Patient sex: F
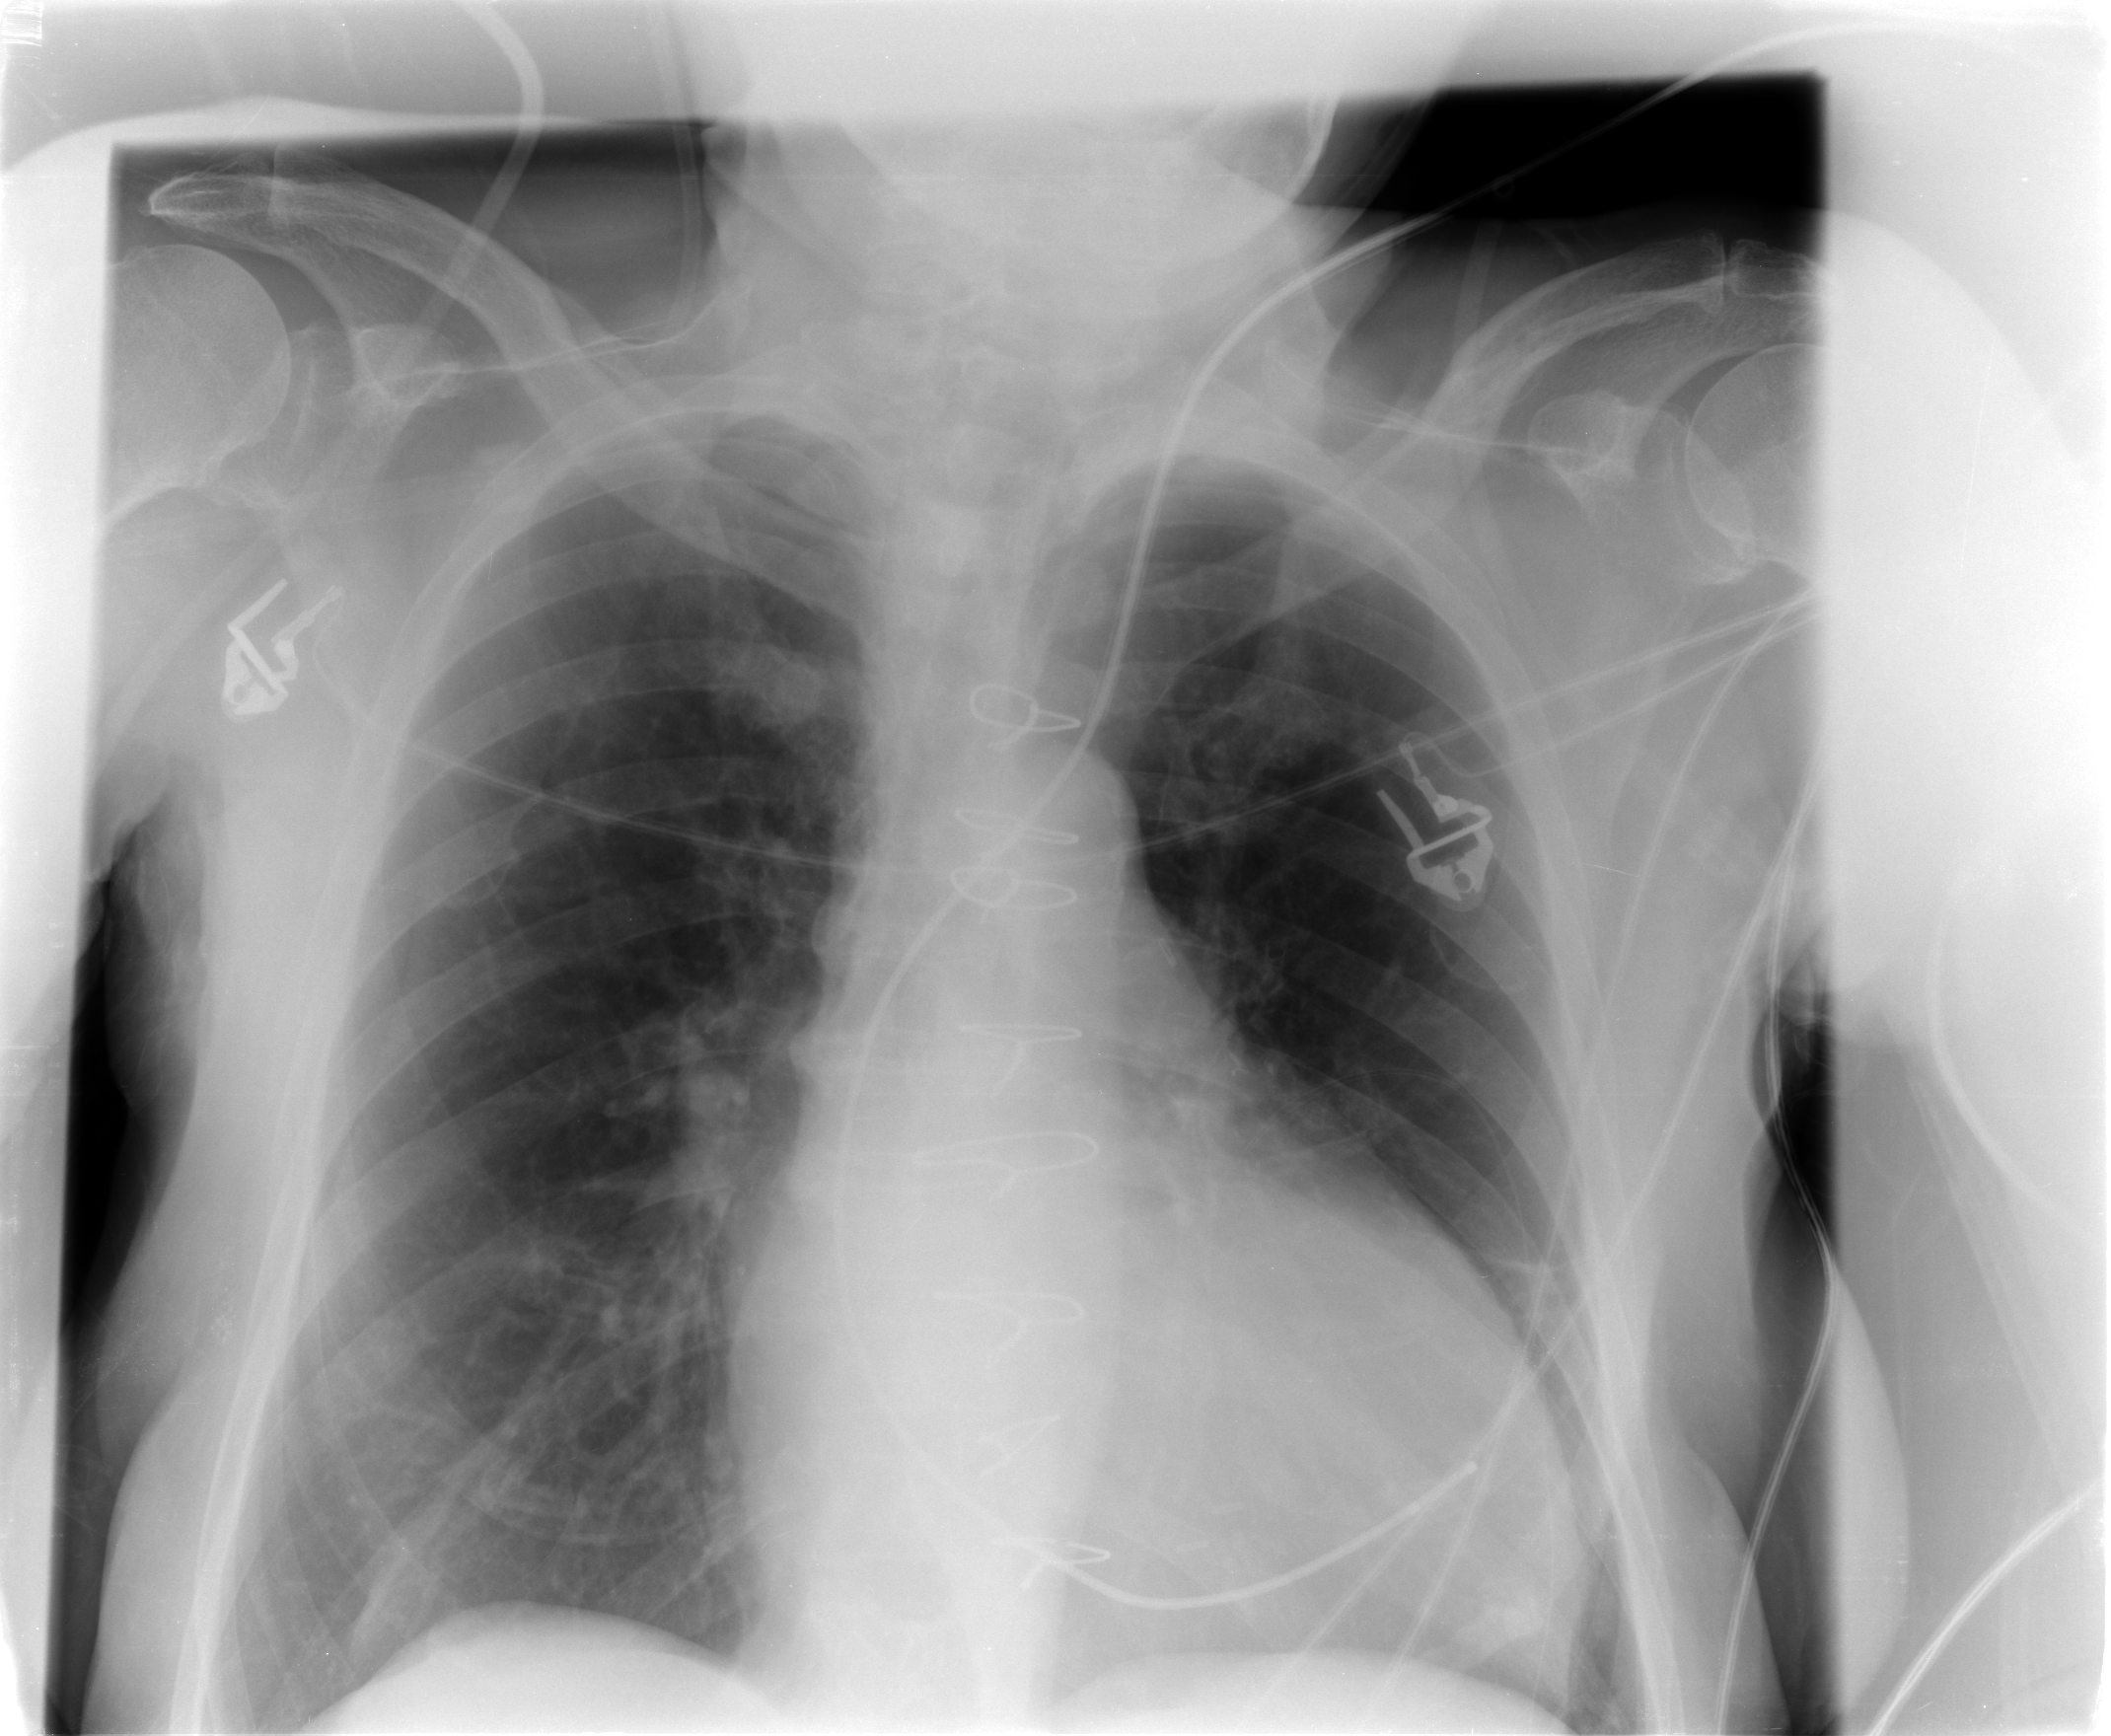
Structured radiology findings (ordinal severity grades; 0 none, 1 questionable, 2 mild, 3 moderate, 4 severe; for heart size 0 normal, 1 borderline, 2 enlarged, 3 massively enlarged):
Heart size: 2
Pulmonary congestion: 0
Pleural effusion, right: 0
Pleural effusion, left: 0
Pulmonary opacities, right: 0
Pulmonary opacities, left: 0
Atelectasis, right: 0
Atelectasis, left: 2